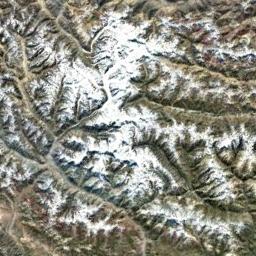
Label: snowberg